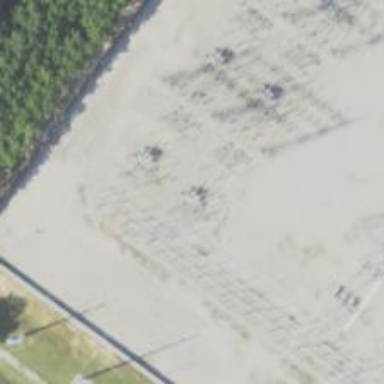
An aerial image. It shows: Switch used for power control.